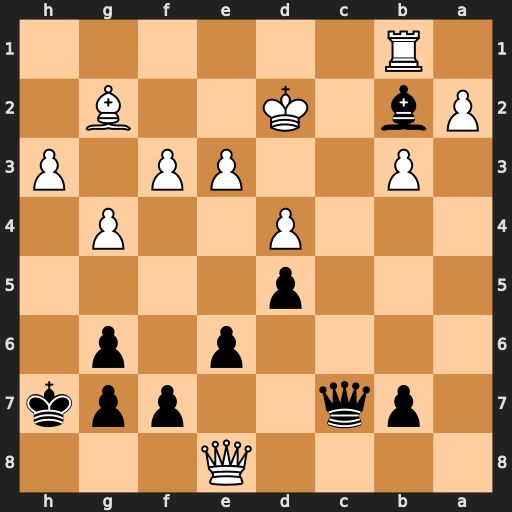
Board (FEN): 4Q3/1pq2ppk/4p1p1/3p4/3P2P1/1P2PP1P/Pb1K2B1/1R6
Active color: b
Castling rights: -
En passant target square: -
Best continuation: Qc3+ Ke2 Qc2+